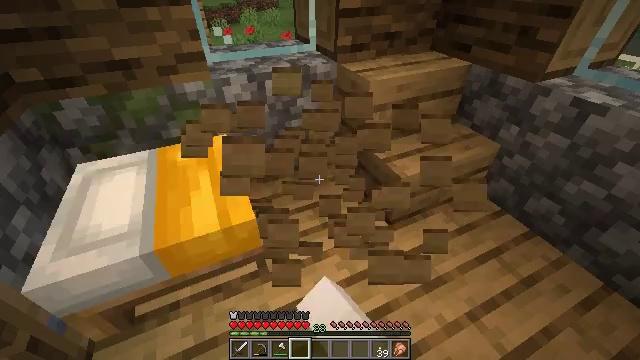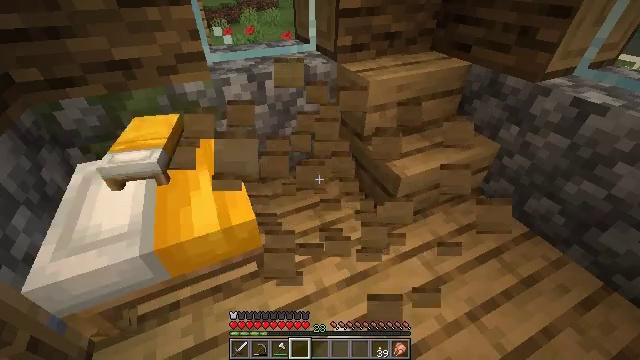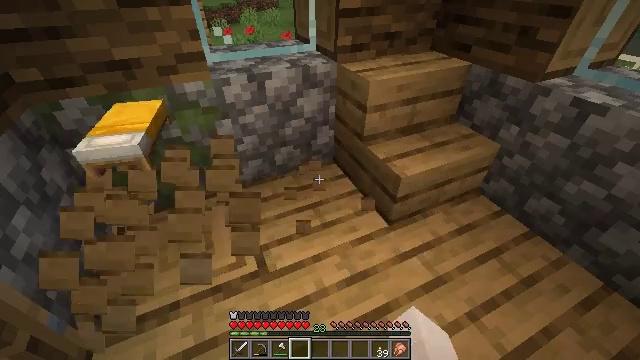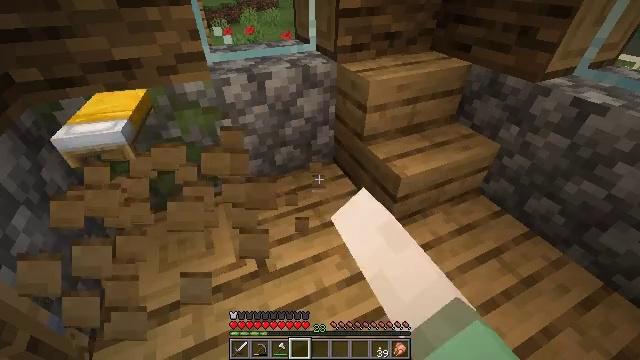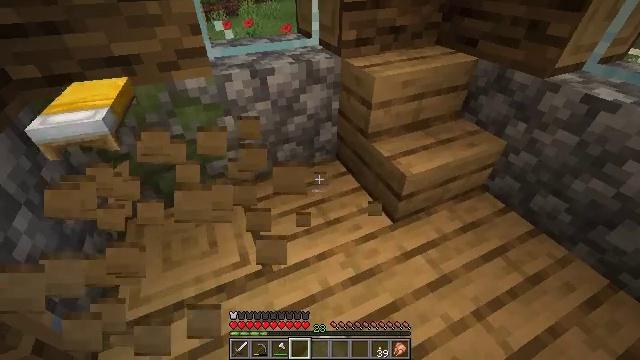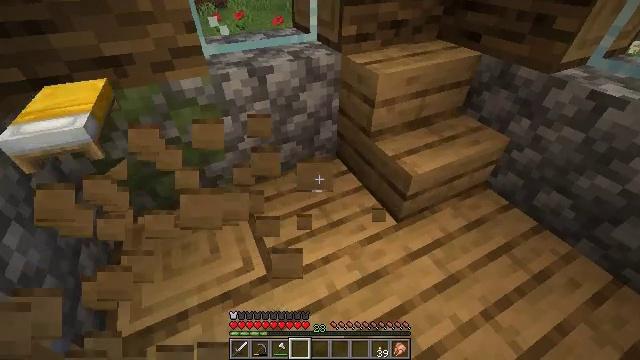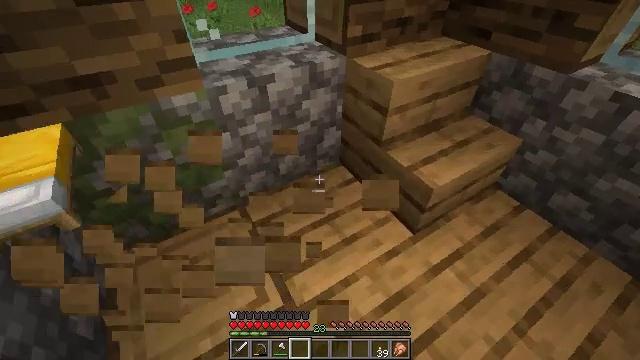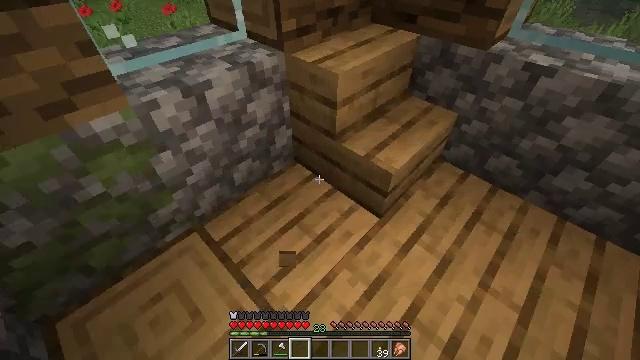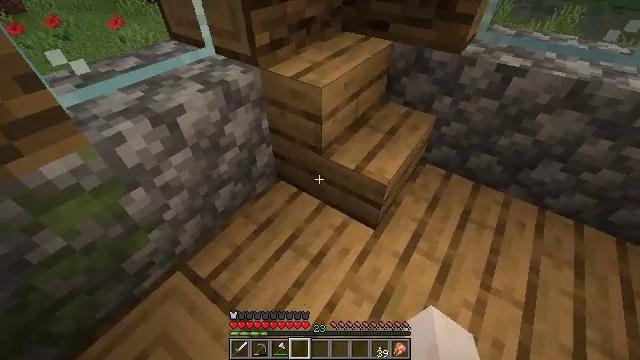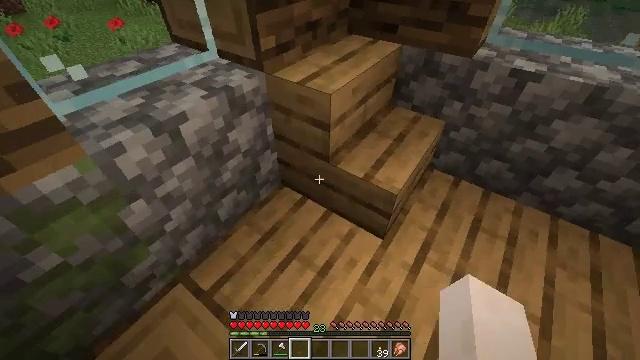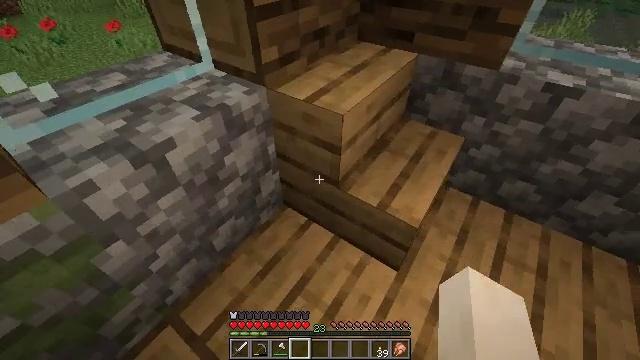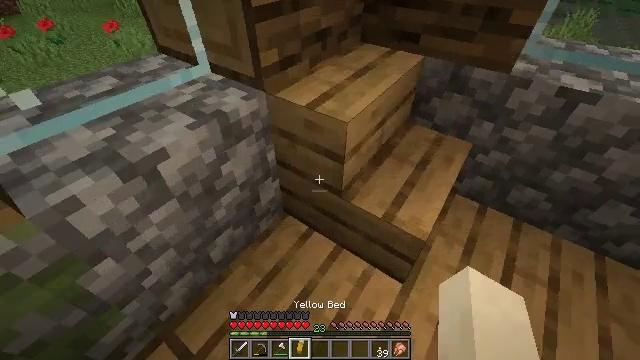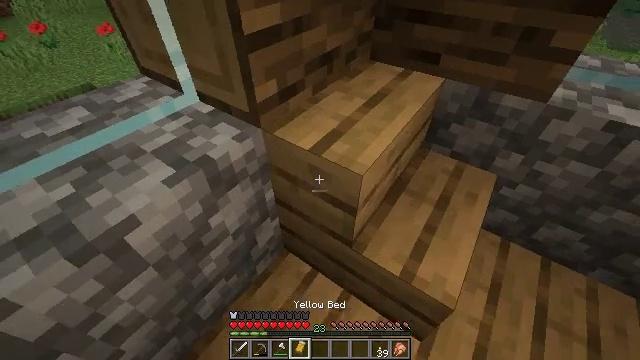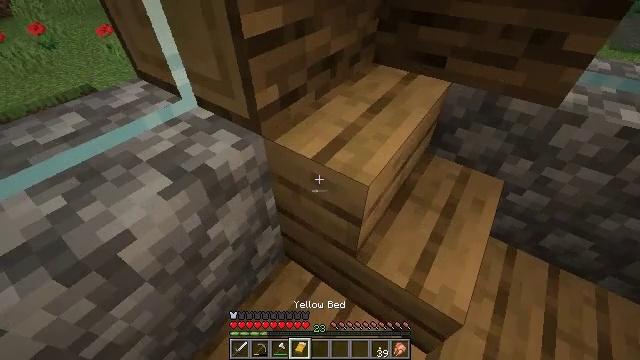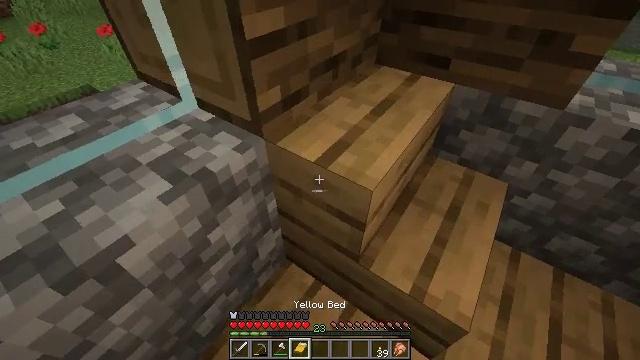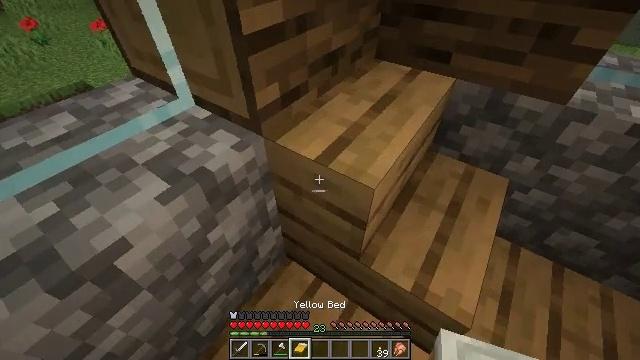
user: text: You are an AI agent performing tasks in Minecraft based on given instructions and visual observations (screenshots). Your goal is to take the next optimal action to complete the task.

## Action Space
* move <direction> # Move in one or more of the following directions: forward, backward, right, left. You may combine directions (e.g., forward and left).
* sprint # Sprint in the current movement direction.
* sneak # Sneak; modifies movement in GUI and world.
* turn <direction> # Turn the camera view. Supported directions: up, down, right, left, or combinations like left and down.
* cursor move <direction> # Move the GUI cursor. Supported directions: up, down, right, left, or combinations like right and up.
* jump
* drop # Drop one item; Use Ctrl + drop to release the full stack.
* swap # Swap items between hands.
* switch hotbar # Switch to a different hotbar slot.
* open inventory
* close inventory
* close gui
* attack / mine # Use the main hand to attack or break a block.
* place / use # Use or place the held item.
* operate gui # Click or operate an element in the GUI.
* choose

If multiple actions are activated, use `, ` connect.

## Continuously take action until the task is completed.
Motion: motion action
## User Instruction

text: Remove the oak stairs to repurpose them.
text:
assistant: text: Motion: attack / mine
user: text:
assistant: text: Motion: attack / mine
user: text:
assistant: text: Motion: no_op
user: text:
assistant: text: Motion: move forward and move left, turn down
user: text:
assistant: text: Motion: move forward and move left, turn right and down
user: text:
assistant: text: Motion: move forward and move left, turn right and down
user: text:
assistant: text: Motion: move forward and move left, turn right and down
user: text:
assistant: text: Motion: move forward, turn right
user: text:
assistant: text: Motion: move forward
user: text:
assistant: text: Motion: move forward
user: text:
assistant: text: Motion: move forward
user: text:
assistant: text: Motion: no_op
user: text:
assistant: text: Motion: no_op
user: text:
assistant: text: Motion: no_op
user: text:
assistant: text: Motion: turn down
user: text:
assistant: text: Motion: turn right
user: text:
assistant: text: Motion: no_op
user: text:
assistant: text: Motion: move back
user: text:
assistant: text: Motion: move back and move right
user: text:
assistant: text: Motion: move back and move right
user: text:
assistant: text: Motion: move back and move right
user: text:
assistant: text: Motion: move back and move right
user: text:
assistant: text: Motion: move back and move right, turn left
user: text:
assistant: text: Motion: move back and move right, turn left
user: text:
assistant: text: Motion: move back and move right, turn left
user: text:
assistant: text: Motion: move back and move right, turn left
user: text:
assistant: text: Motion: move right
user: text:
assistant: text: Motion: move right, turn left
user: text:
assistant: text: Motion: turn left
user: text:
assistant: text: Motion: no_op